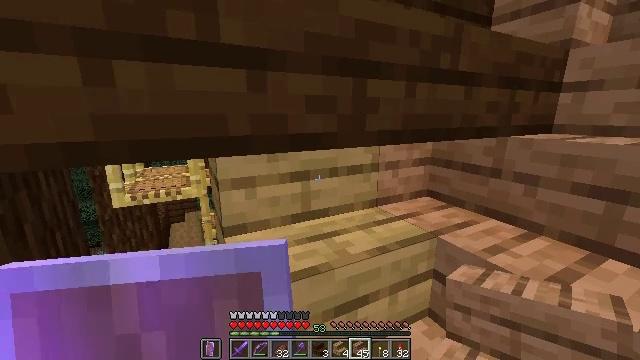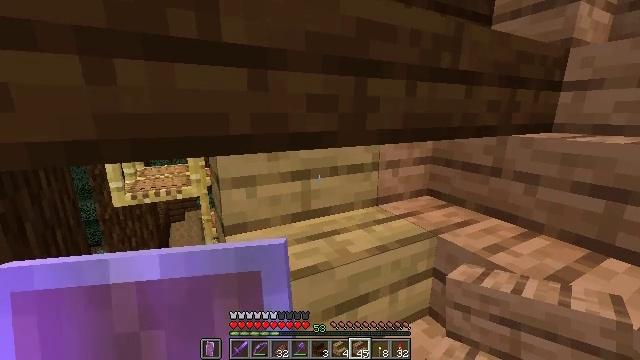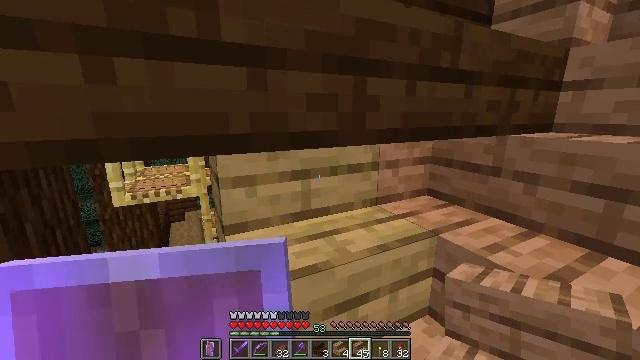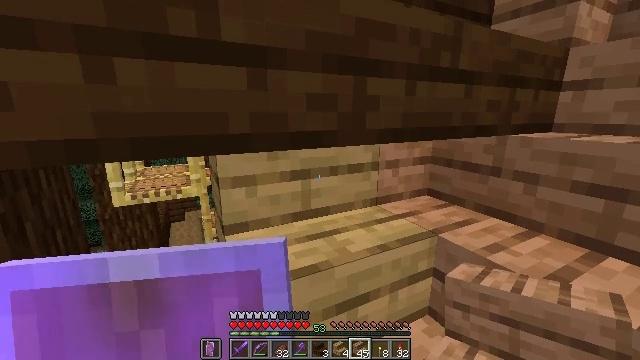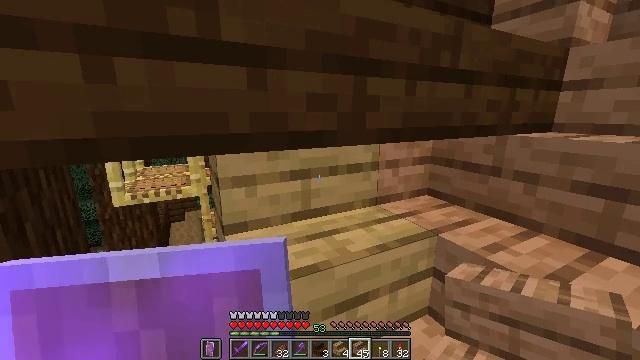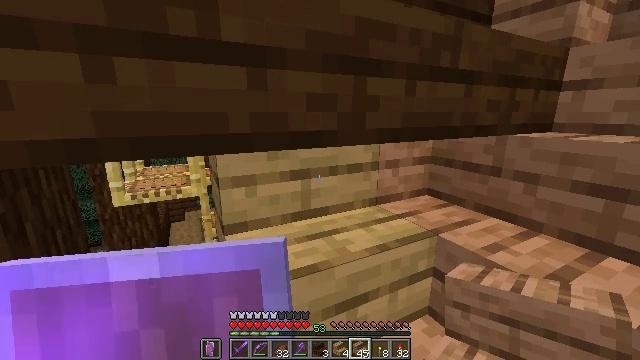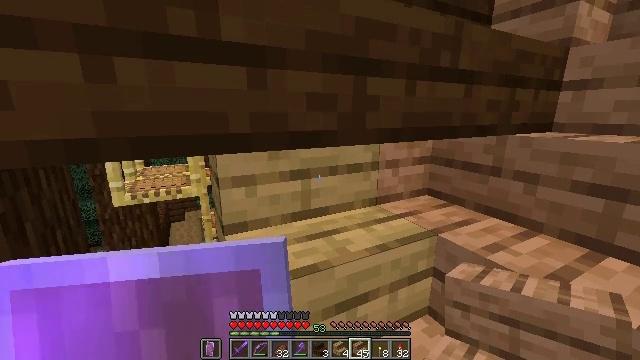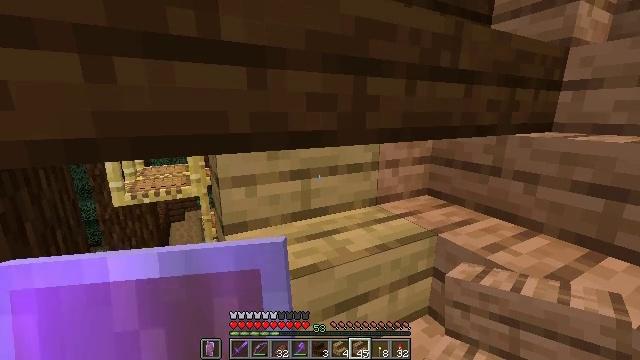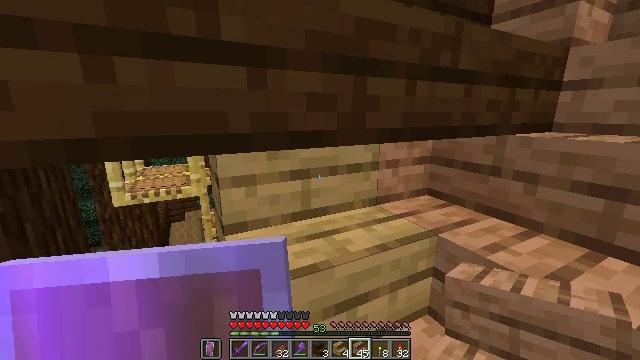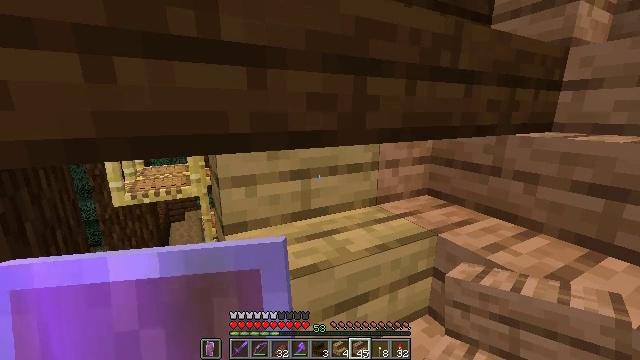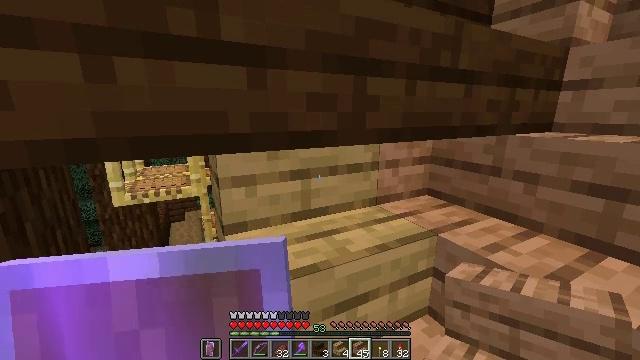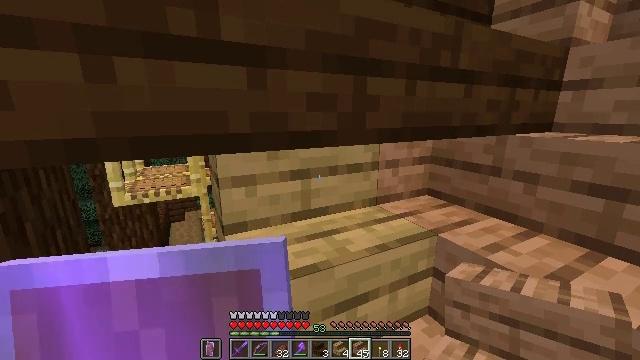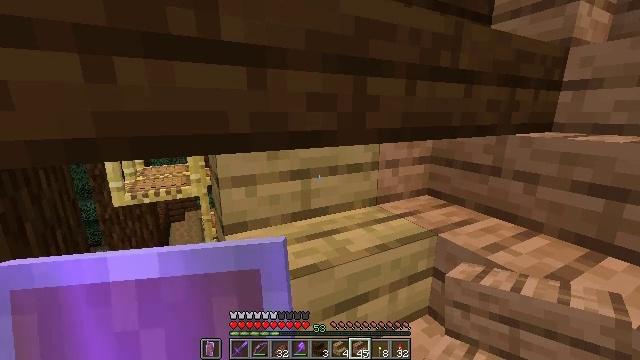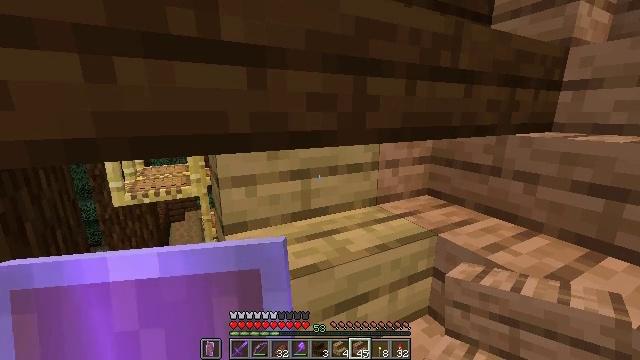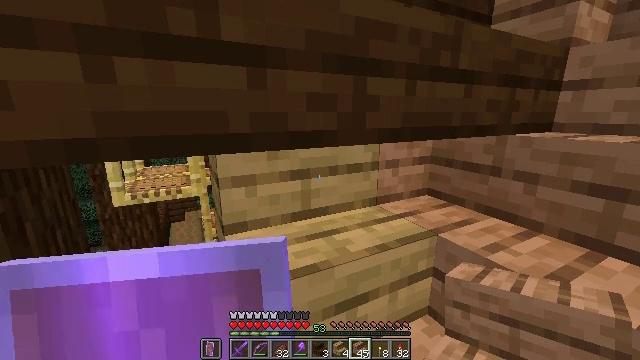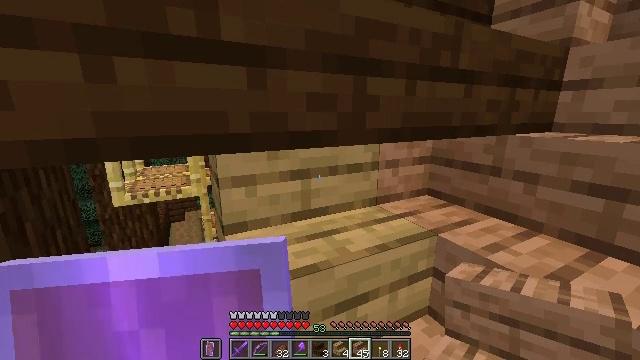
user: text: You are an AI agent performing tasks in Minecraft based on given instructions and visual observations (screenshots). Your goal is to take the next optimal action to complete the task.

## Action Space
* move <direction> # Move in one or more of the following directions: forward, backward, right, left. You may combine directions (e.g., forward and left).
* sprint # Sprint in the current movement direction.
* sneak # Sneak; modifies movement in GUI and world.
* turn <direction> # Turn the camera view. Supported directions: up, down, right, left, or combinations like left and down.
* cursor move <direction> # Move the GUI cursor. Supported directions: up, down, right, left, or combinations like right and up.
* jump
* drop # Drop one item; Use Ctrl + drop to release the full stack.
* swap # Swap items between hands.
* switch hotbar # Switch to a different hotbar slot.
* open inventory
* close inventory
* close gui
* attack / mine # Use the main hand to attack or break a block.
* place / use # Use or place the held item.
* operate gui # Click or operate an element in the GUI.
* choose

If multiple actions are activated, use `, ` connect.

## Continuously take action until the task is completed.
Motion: motion action
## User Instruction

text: Attack the oak stairs to recycle them.
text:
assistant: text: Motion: no_op
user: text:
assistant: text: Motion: no_op
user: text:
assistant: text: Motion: no_op
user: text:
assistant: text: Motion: no_op
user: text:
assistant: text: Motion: no_op
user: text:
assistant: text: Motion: no_op
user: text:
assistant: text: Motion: no_op
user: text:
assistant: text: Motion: no_op
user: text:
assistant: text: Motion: no_op
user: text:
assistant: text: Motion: no_op
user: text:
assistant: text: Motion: no_op
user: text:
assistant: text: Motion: no_op
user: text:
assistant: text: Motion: no_op
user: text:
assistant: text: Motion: no_op
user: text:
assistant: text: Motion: no_op
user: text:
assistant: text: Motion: no_op
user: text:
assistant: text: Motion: no_op
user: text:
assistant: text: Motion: no_op
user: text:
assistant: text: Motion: no_op
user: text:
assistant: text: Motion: no_op
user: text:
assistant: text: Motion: no_op
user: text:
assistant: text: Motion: no_op
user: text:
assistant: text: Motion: no_op
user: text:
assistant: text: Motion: no_op
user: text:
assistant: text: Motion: no_op
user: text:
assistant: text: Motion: no_op
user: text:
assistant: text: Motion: no_op
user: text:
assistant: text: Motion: no_op
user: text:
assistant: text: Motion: no_op
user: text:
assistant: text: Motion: no_op